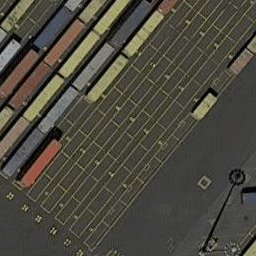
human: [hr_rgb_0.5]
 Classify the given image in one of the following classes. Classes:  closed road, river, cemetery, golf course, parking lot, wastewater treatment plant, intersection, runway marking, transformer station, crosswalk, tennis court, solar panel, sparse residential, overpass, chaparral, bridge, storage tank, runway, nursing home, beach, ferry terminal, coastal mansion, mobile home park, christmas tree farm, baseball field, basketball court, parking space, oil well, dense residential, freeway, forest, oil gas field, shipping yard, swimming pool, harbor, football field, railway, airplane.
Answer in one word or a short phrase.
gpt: shipping yard